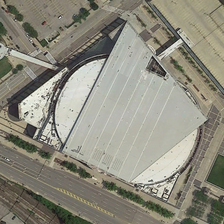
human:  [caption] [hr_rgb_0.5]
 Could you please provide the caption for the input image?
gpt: a large center building is between a road and an empty parking lot .

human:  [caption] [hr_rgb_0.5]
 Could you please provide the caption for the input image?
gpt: a large center building is between a road and an empty parking lot .

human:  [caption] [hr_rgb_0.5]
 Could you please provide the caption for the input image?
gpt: a large center building is between a road and an empty parking lot .

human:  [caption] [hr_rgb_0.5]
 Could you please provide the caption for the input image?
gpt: a large center building is between a road and an empty parking lot .

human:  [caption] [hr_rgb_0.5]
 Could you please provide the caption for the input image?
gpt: a large center building is between a road and an empty parking lot .